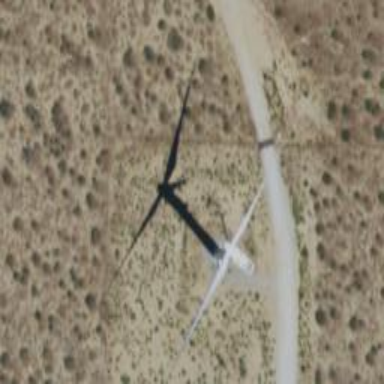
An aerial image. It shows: Wind generator of the horizontal axis type made by Vestas.